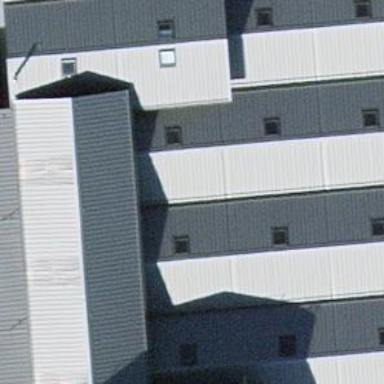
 and it runs along the orientation of the building."